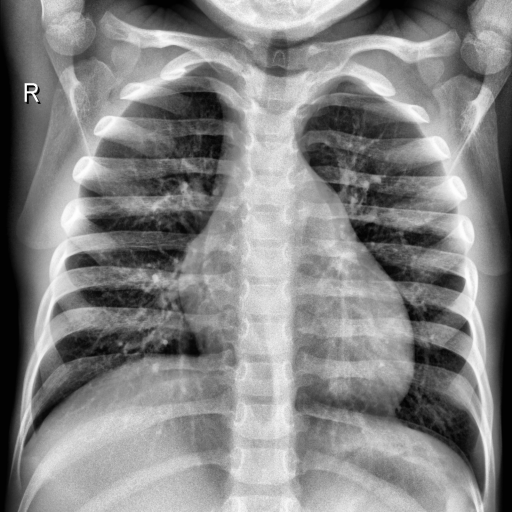
Finding: NORMAL